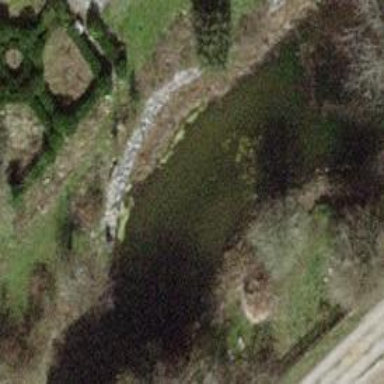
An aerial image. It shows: Pond surrounded by natural water.